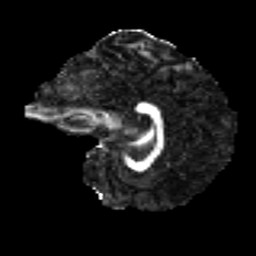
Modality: FA
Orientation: sagittal
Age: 24
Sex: female
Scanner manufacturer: ge
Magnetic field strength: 3 T
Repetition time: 7.8 s
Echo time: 0.0606 s